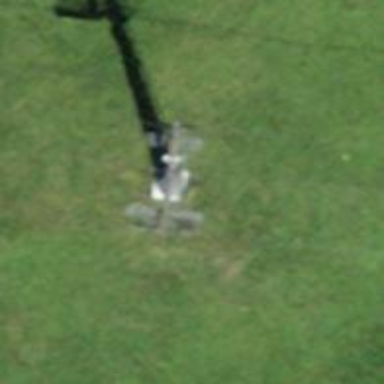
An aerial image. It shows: Pylon used for aerialway.